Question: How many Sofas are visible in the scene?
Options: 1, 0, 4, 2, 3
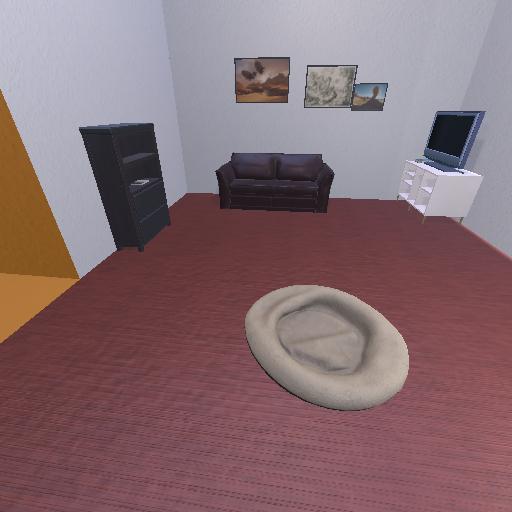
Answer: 1